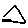
Label: triangle